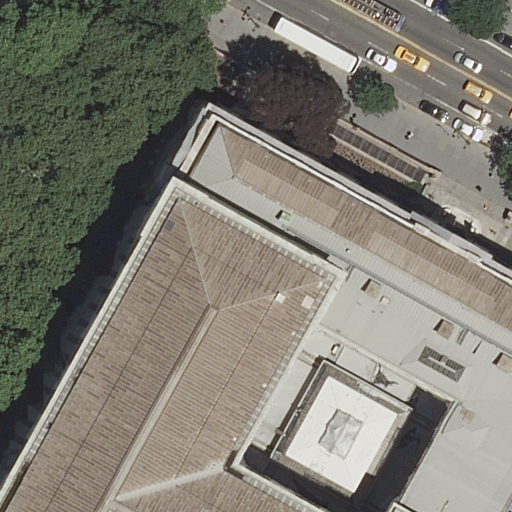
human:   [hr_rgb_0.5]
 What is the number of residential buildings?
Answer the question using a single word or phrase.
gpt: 0

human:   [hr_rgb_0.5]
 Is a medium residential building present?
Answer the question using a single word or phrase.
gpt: no

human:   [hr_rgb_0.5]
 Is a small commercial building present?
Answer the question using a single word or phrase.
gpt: no

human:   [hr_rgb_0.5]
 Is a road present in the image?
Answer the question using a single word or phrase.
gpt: yes

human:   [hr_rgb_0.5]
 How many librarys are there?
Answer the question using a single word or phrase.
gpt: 1

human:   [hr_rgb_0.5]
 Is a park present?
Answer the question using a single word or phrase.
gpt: yes

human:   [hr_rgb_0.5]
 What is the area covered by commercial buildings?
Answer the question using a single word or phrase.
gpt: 0m2

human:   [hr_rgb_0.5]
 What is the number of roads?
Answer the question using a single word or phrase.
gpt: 4

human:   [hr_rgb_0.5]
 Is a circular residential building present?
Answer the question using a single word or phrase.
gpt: no

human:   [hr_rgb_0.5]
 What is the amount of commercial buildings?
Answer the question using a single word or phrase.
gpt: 0

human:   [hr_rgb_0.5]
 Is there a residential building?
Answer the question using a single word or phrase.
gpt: no

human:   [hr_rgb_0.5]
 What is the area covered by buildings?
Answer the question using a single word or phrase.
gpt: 5572m2

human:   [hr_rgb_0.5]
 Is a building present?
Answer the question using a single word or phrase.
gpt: yes

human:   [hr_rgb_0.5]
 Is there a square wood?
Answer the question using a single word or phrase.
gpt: no

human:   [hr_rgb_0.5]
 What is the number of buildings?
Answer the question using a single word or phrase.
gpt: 1

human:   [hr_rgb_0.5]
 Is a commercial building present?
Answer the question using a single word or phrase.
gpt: no

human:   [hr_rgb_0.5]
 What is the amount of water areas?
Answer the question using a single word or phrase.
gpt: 0

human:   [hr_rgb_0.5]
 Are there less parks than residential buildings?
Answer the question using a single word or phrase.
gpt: no

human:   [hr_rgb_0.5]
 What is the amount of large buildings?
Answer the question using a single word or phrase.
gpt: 1

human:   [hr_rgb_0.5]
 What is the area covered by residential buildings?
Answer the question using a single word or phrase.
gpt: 0m2

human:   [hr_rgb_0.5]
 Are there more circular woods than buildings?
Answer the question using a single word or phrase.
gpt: no

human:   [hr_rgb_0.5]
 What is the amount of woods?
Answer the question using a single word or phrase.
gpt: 1

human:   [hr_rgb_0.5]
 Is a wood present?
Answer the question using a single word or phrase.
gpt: yes

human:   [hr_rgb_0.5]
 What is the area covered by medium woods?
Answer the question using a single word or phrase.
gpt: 0m2

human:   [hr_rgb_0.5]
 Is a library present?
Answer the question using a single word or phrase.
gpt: yes

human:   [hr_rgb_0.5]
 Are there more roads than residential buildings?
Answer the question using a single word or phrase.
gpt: yes

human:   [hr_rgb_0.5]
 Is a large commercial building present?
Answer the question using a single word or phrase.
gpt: no

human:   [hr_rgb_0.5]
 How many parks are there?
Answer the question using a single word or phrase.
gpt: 1

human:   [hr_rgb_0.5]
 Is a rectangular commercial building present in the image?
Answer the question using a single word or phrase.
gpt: no

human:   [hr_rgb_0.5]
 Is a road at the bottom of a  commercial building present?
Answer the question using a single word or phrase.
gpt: no

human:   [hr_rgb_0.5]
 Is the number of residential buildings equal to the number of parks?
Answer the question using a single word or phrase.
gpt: no

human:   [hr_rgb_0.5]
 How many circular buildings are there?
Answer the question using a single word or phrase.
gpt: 0

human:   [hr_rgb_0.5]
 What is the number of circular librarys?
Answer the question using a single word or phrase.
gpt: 0

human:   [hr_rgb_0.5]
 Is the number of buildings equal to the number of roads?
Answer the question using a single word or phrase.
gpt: no

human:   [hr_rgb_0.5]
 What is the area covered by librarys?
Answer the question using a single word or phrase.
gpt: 5572m2

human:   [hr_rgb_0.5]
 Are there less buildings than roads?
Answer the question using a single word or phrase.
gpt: yes

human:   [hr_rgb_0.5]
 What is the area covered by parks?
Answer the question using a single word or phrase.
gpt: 4621m2

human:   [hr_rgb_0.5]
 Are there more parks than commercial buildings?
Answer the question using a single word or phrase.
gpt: yes

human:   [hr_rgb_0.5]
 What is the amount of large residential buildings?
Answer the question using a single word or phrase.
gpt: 0

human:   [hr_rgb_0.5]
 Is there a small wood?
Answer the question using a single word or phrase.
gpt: no

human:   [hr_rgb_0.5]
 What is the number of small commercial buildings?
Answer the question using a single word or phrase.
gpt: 0

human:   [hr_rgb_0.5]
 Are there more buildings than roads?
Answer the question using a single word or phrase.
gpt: no

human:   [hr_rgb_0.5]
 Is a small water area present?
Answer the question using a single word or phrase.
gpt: no

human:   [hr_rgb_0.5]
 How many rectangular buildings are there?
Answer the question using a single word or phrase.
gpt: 0

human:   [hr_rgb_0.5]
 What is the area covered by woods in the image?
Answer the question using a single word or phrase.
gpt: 4524m2

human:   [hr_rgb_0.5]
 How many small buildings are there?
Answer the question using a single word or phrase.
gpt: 0

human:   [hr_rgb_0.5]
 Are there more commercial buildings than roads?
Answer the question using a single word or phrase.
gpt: no

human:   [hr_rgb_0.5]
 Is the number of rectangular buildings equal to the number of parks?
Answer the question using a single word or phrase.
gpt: no

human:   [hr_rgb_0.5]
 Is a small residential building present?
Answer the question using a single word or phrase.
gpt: no

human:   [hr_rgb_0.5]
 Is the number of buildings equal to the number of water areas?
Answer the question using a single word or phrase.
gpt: no

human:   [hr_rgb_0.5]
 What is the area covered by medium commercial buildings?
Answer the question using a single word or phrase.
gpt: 0m2

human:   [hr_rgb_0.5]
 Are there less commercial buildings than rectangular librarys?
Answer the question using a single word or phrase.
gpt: no

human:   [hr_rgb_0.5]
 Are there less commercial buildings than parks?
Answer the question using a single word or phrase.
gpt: yes

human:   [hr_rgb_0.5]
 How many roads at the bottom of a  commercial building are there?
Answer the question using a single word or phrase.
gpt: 0

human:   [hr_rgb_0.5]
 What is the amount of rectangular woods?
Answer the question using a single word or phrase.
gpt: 0

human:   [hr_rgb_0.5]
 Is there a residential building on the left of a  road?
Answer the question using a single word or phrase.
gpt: no

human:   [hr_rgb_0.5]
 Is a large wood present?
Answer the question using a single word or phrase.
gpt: yes

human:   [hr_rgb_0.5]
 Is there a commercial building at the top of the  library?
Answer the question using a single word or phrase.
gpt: no

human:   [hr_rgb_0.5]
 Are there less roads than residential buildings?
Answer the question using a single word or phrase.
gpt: no

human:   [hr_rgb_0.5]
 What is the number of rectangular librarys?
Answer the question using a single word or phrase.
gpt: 0

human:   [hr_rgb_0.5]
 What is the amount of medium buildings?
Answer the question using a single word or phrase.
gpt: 0

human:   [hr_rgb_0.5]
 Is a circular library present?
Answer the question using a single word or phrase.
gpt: no

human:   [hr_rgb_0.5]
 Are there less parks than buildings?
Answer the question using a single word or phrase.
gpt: no

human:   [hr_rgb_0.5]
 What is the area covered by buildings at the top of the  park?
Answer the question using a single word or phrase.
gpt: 0m2